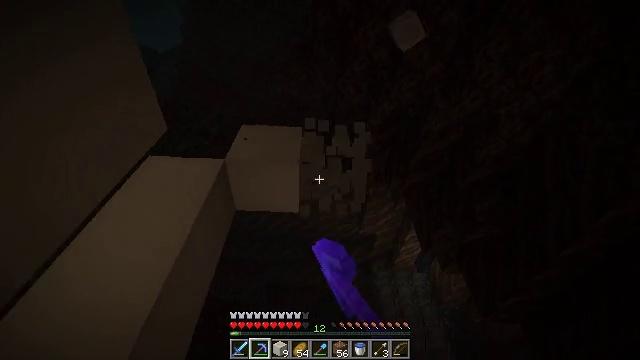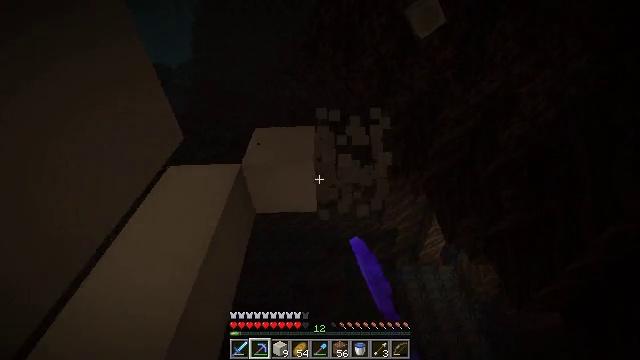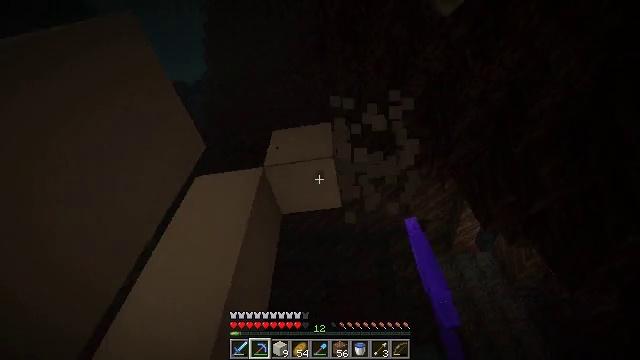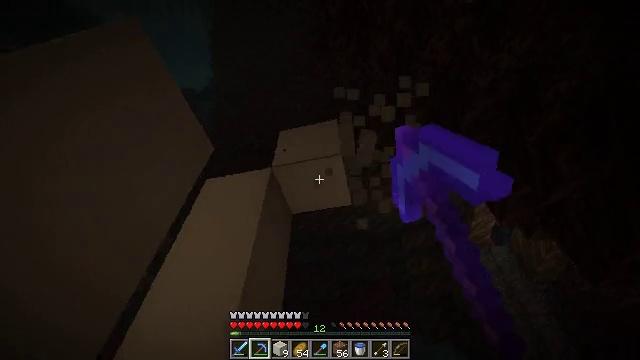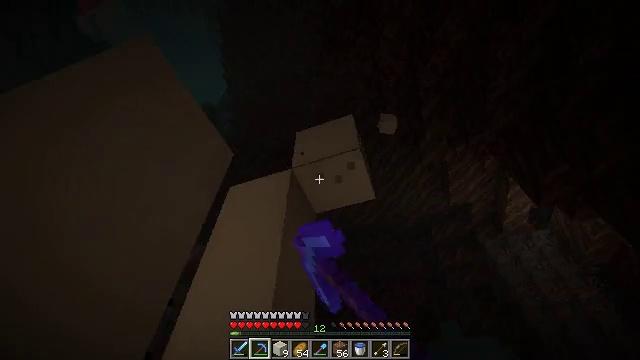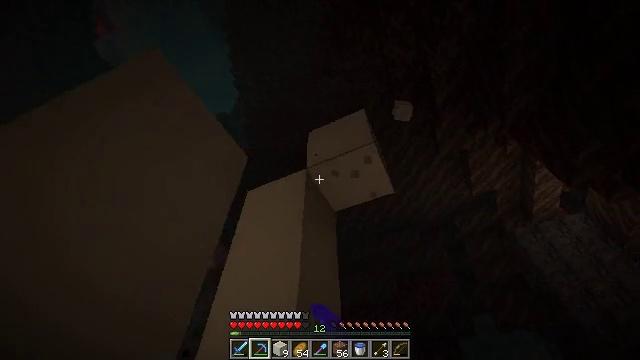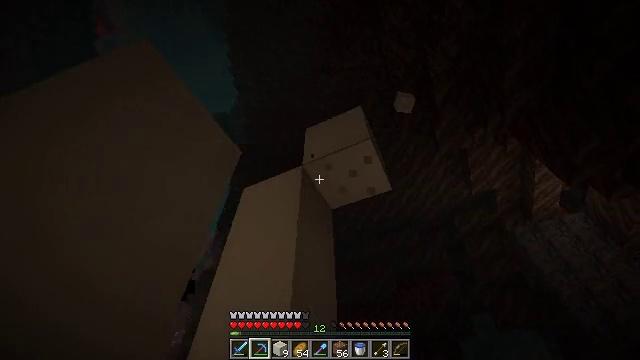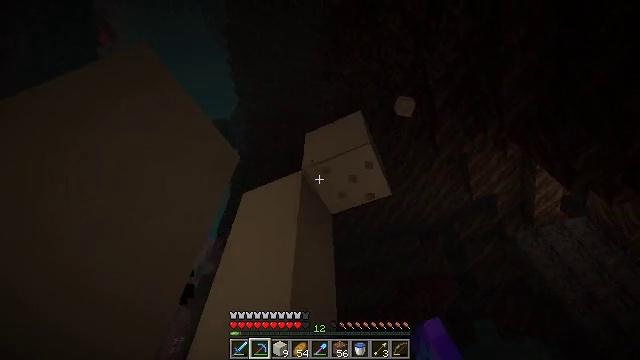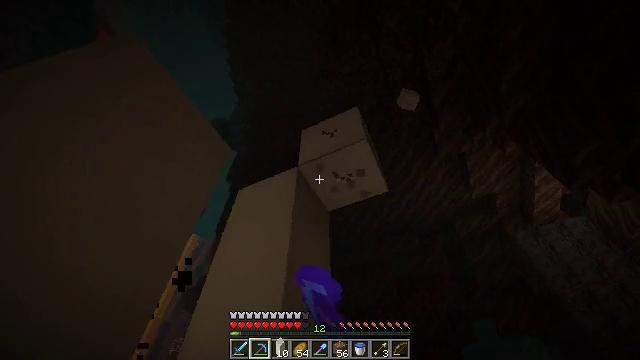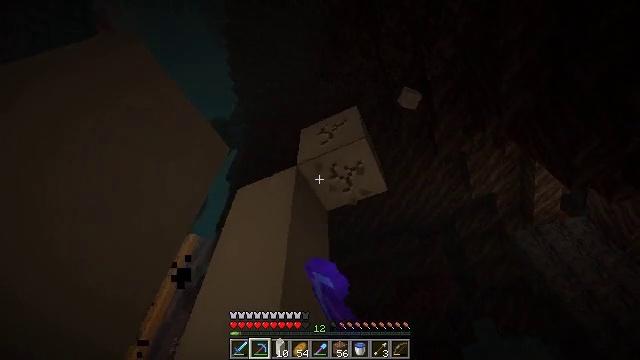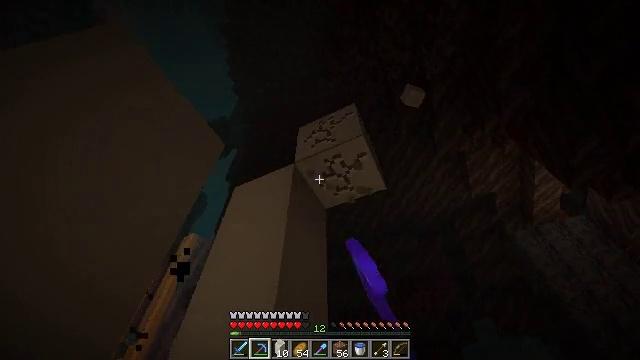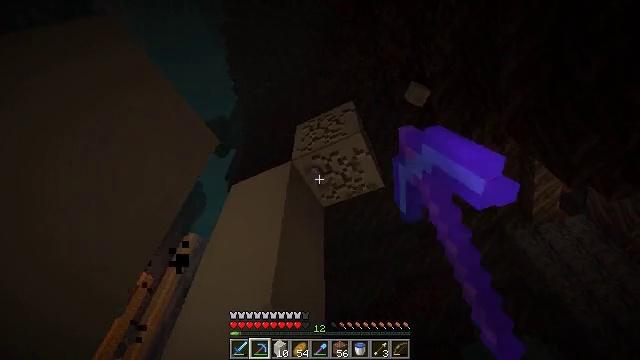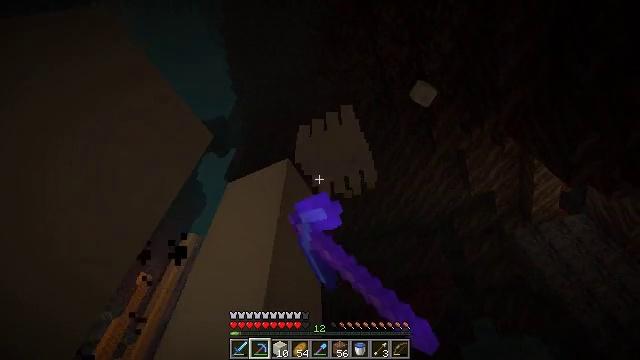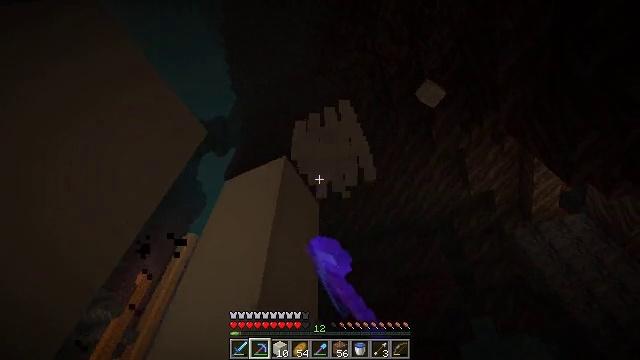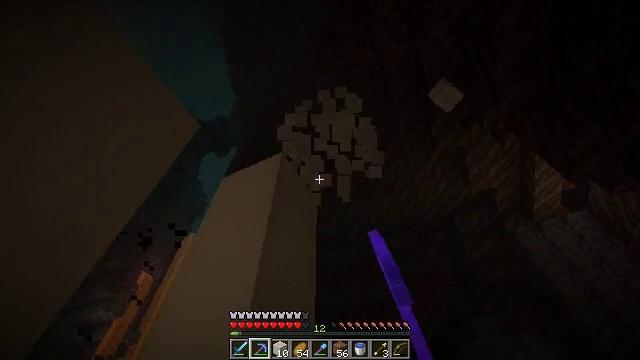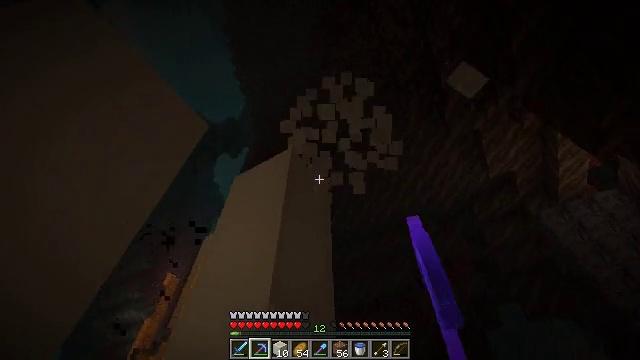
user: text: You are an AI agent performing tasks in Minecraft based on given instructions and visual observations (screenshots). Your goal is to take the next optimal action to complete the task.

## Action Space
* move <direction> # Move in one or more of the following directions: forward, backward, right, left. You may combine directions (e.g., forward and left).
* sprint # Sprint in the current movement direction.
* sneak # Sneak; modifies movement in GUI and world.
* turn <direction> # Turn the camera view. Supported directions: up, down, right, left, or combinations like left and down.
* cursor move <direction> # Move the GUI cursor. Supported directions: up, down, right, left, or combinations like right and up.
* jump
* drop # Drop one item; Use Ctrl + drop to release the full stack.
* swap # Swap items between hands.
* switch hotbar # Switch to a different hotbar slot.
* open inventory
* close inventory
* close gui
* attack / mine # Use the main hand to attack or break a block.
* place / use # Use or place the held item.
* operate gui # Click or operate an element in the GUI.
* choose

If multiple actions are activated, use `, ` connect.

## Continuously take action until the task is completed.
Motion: motion action
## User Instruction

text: Dig up the bone block in the desert or swamp biome.
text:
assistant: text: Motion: move forward, sneak, turn left, attack / mine
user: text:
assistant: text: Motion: move forward, sneak, turn left, attack / mine
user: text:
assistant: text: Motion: move forward, sneak, turn left, attack / mine
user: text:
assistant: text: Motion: move forward, sneak, turn left, attack / mine
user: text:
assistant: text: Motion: move forward and move right, sneak, turn left, attack / mine
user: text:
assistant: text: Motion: move forward and move right, sneak, attack / mine
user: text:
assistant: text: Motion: move forward and move right, sneak, turn up, attack / mine
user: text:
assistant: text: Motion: move forward and move right, sneak, attack / mine
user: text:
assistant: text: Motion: move forward and move right, sneak, attack / mine
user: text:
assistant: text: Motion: move forward and move right, sneak, attack / mine
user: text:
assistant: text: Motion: move forward and move right, sneak, attack / mine
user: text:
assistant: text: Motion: move forward and move right, sneak, attack / mine
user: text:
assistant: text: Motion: move forward and move right, sneak, attack / mine
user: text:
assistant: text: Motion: move forward and move right, sneak, attack / mine
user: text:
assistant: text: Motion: move forward and move right, sneak, turn left and down, attack / mine
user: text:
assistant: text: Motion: move forward and move right, sneak, turn left and down, attack / mine
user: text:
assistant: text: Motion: move forward and move right, sneak, turn left and down, attack / mine
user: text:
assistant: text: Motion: move forward and move right, sneak, turn left and down, attack / mine
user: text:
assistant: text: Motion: move forward and move right, sneak, turn left and down, attack / mine
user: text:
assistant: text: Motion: move forward, sneak, attack / mine
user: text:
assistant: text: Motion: move forward, sneak, attack / mine
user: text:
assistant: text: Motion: move forward, sneak, attack / mine
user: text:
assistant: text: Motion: move forward, sneak, attack / mine
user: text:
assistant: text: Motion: move forward, sneak, attack / mine
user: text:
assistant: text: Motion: sneak, attack / mine
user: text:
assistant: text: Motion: sneak, attack / mine
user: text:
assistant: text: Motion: sneak, attack / mine
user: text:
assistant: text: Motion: sneak, turn up, attack / mine
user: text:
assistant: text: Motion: sneak, turn up, attack / mine
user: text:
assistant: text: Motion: move forward, sneak, attack / mine